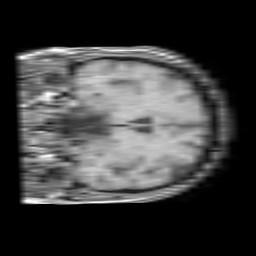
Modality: T1w
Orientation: coronal
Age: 41
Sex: female
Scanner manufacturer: philips
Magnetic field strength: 1.5 T
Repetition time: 0.2068 s
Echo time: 0.001837 s